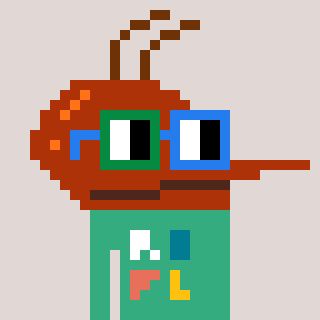
a pixel art character with square green and blue glasses, a mosquito-shaped head and a teal-colored body on a warm background